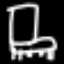
Label: chair